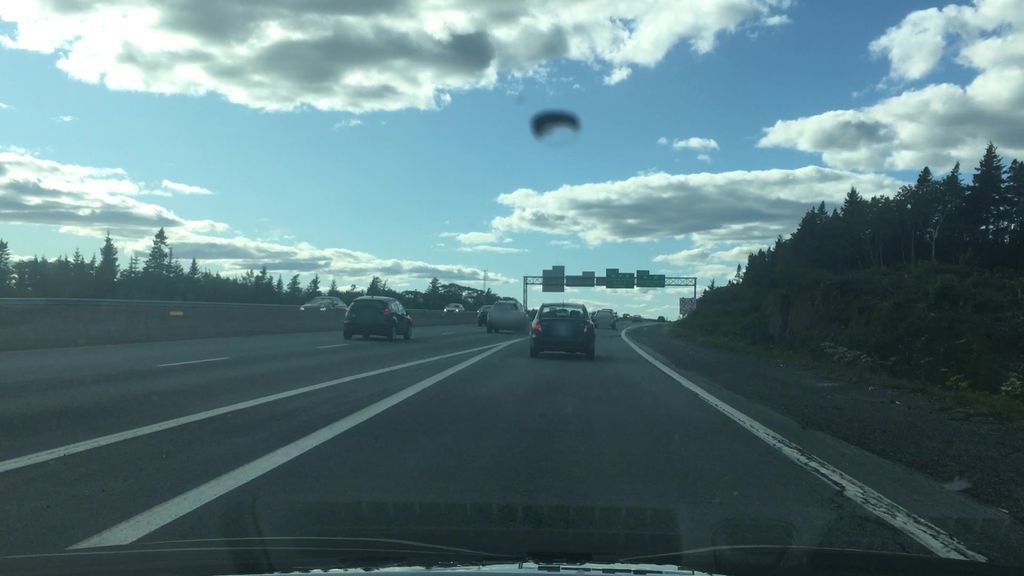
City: halifax